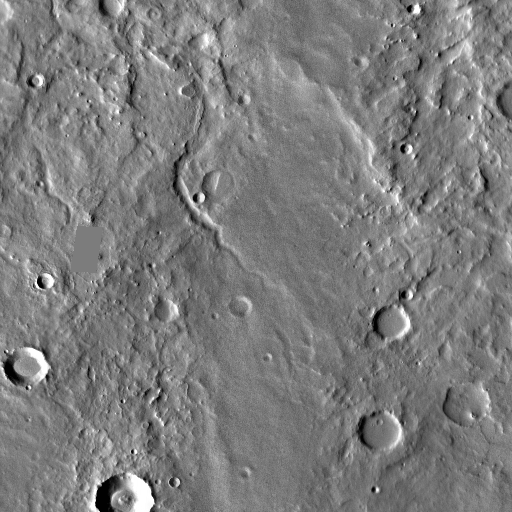
Crater classes present: Background, Other, Buried